Aerial crown-view tile of a tropical tree (Barro Colorado Island, Panama), acquired 20250616:
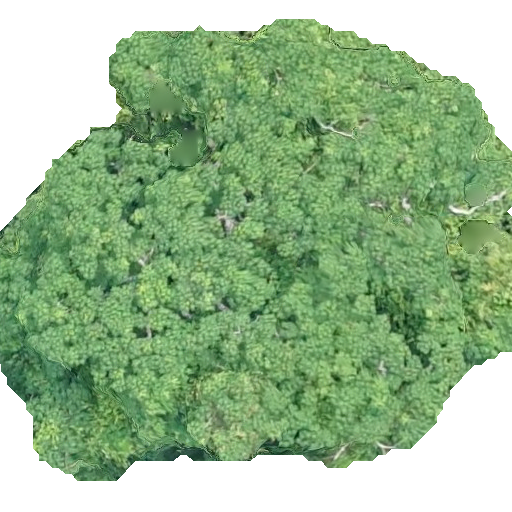
Species: Pseudobombax septenatum
GBIF accepted scientific name: Pseudobombax septenatum
Crown area: 279.687 m²